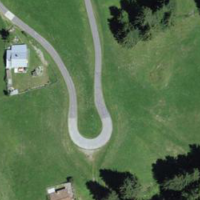
EUNIS habitat code: 24
Species observed at this site:
Plantago media